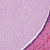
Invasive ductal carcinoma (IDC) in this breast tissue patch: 0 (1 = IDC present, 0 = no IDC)